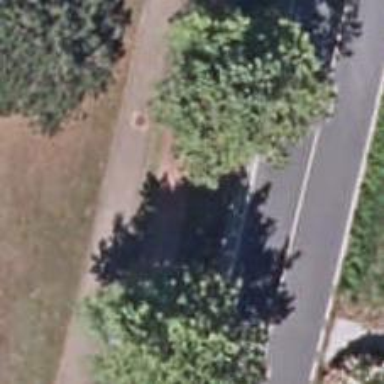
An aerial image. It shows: Cycleway.